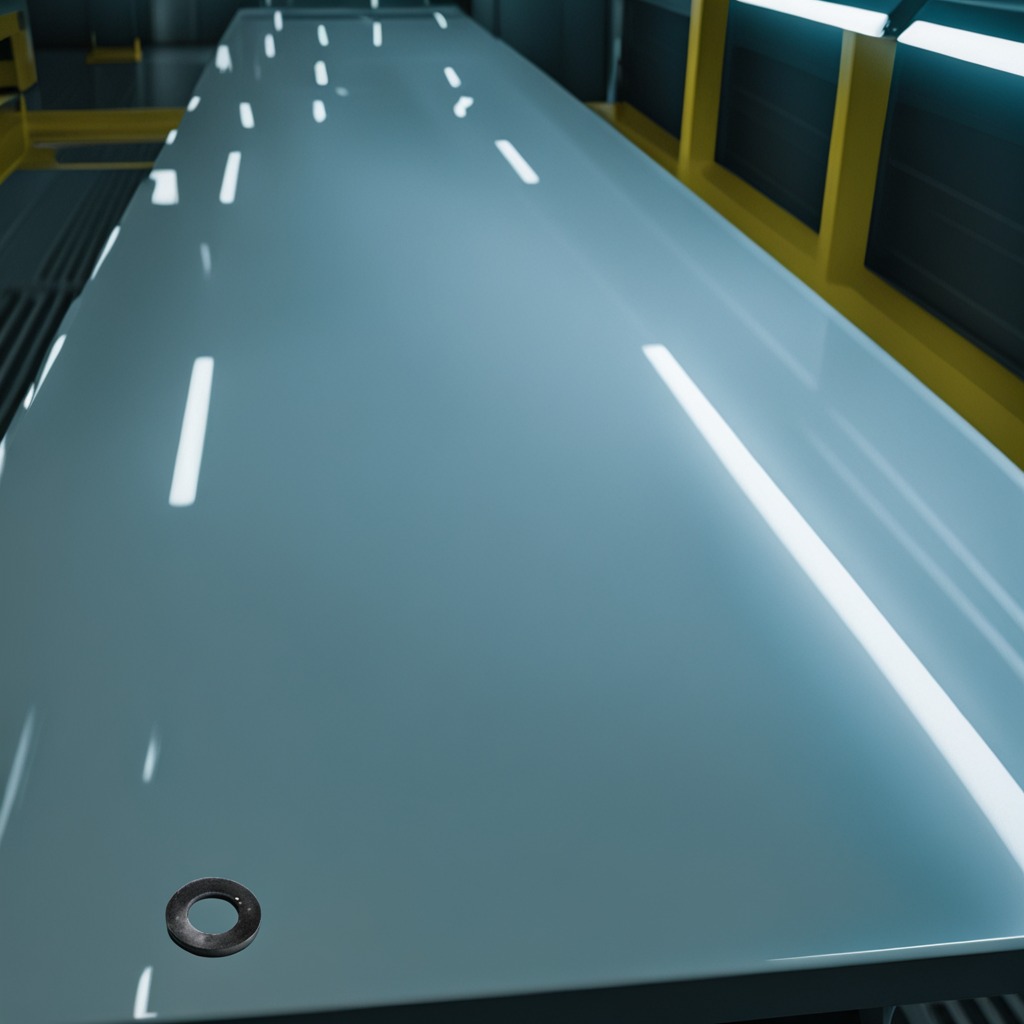
A flat metal washer is lying on the high-gloss table.